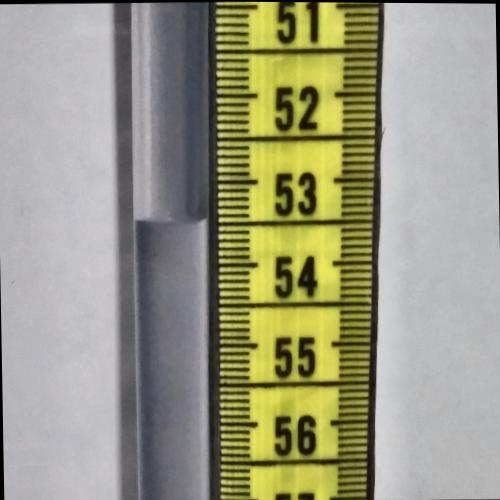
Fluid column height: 53.5 cm